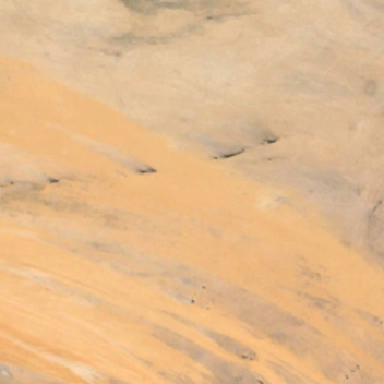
Some bright orange lines in the desert with some black lines .